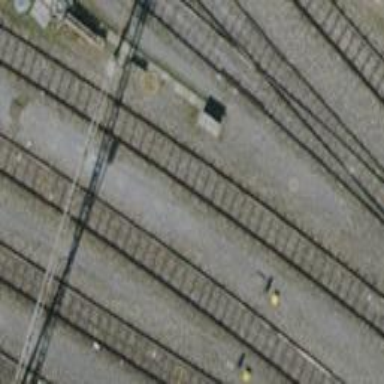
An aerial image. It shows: Railway yard with single rail track. The electrified track has contact line for power supply.